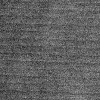
Atmospheric dust classification: dusty